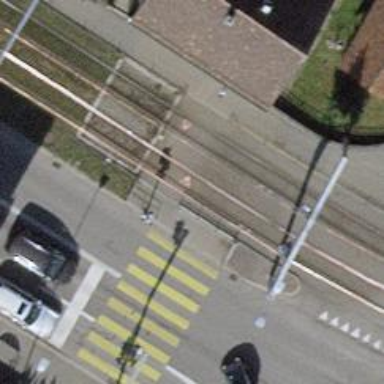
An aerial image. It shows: Railway crossing.